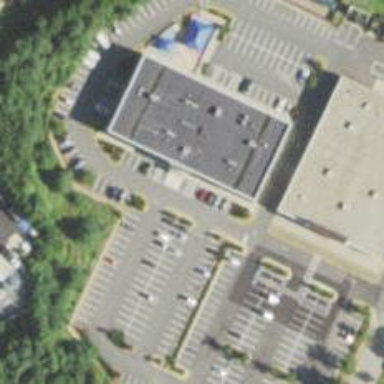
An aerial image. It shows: Parking space.